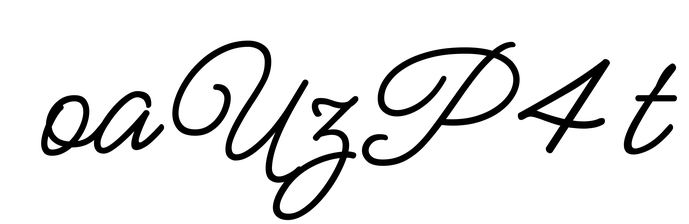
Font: MeowScript-Regular